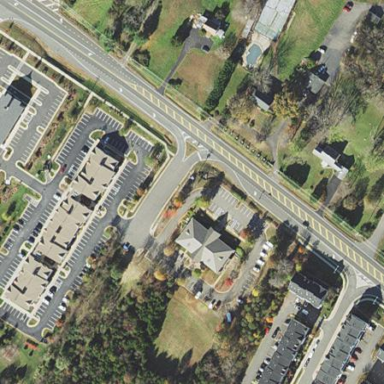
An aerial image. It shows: Parking area.